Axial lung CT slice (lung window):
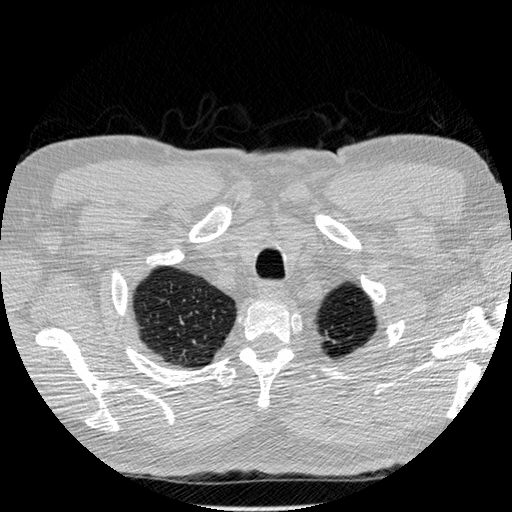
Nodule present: no